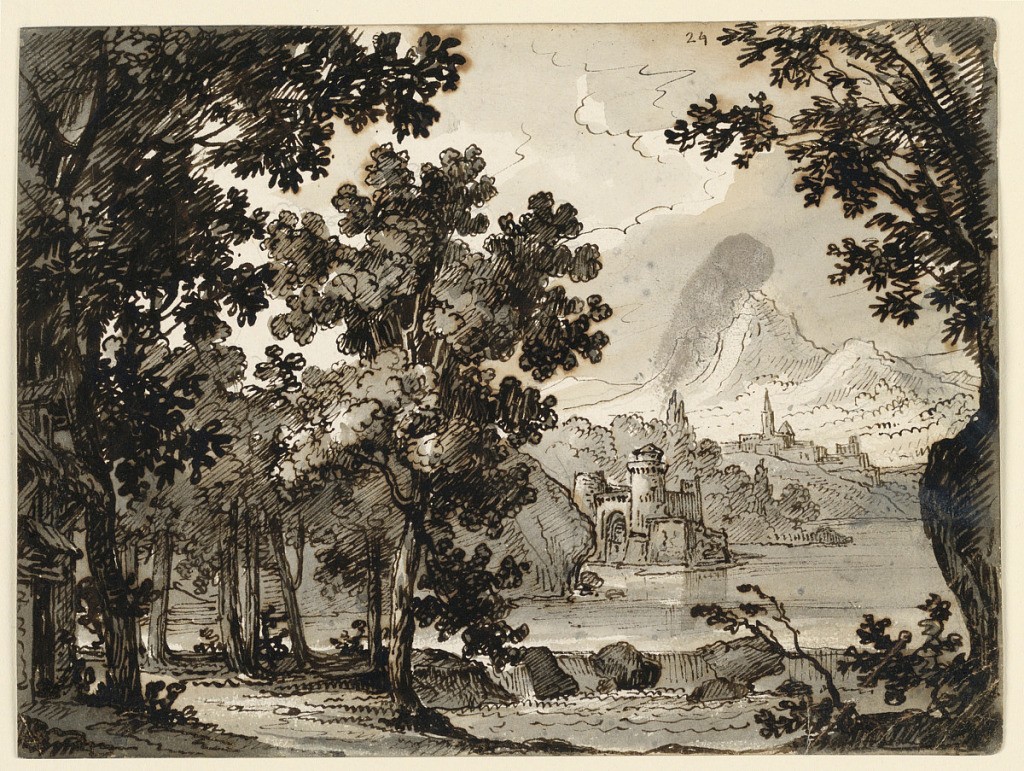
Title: Stage Design: Landscape with Hut, for the Opera La Straniera
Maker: Romolo Achille Liverani, Italian, 1809 - 1872
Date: ca. 1840
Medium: Graphite, pen and black ink, brush and watercolor on paper
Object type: Drawing
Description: At left, in the foregorund is a hut. In the middle distance is a lake and in the background mountains.